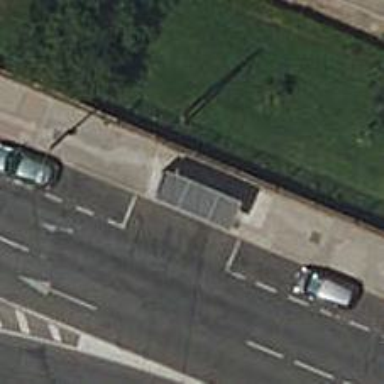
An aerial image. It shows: Bus stop with sheltered platform for public transport.